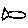
Label: fish